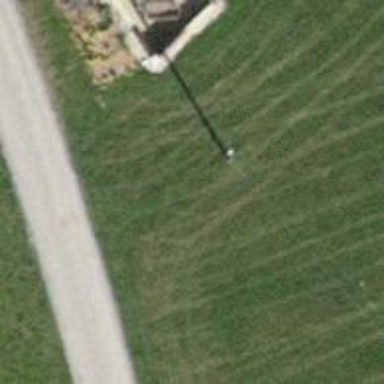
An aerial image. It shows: Power pole.